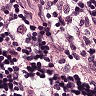
Metastatic tissue present: no